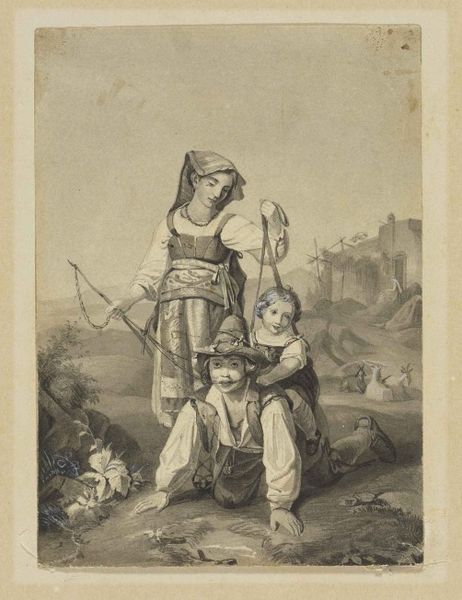
Titel: Drei Pferdchen spielende italienische Kinder
Künstler: Johann Baptist Kirner
Standort: Karlsruhe
Institution: Staatliche Kunsthalle Karlsruhe
Schlagwörter: blau, blätter, kopf, mann, aquarell, landschaft, menschen, mädchen, sitzen, stadt, blume, blumen, frau, grau, hintergrund, hut, kleid, rücken, schmuck, zeichnung, gebäude, gras, haus, tiere, tuch, weg, wiese, haube, rock, hemd, hose, bluse, mensch, steine, hände, häuser, hügel, kühe, natur, strauch, vieh, busch, sträucher, boden, land, figur, haare, schnur, drei, eltern, familie, kind, mutter, ohrringe, vater, blatt, pflanzen, locken, bauern, esel, kinder, pferd, reiter, reiten, zügel, kopfbedeckung, schürze, magd, genremalerei, italien, schuhe, leine, kette, kuh, sepia, spielen, kopftuch, zopf, balken, junge, knie, liegend, weste, bauer, spiel, ruine, gerüst, knabe, maske, burg, geschirr, druck, hochdruck, radierung, stich, lithografie, seite, knien, angel, peitsche, heiter, schuh, schwester, darstellung, fleck, kleinkind, tracht, gut, lanschaft, kniend, stall, kraut, kupferstich, hirten, hüten, ziege, spaß, historisch, ziegen, tiefdruck, gerte, reitend, dorg, krabbeln, landschaf, kuhe, reitende, 3, 19. jahrhundert, me, auf allen vieren, pgerd, reizen, stichkinder